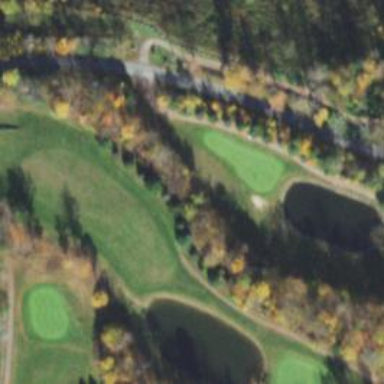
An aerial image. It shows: Golf fairway surrounded by grass.